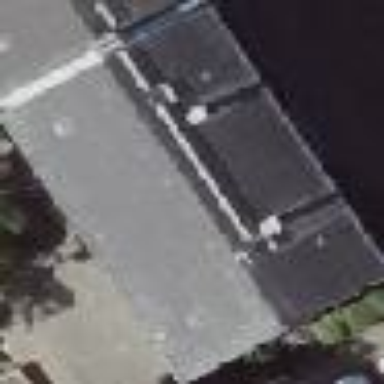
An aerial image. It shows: Black rooftop of apartment building.